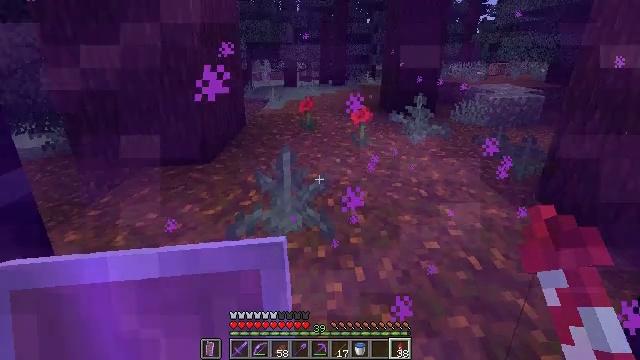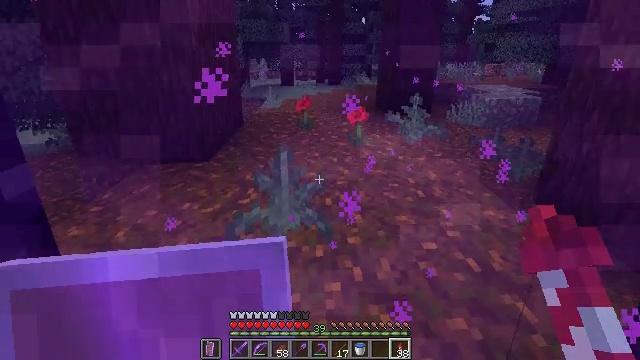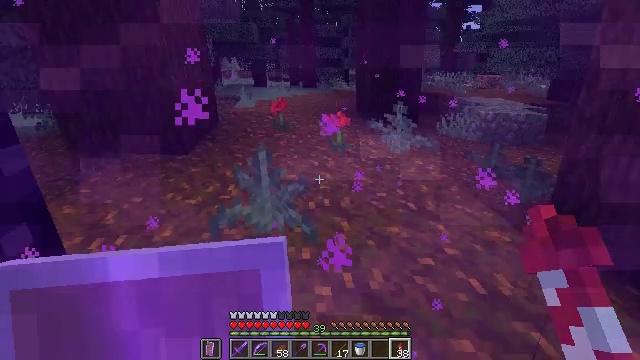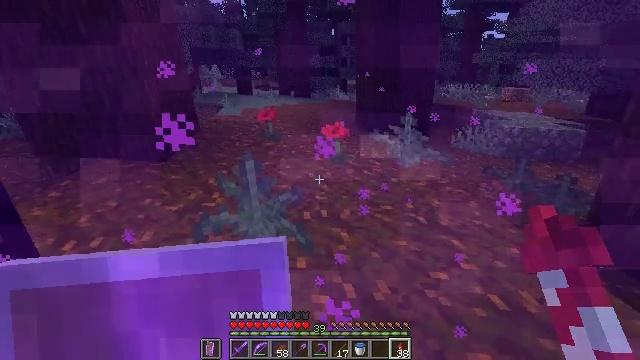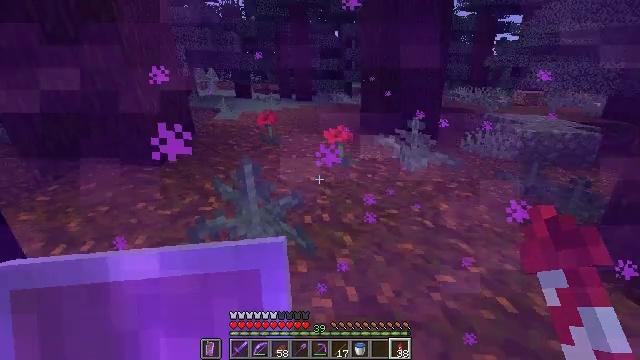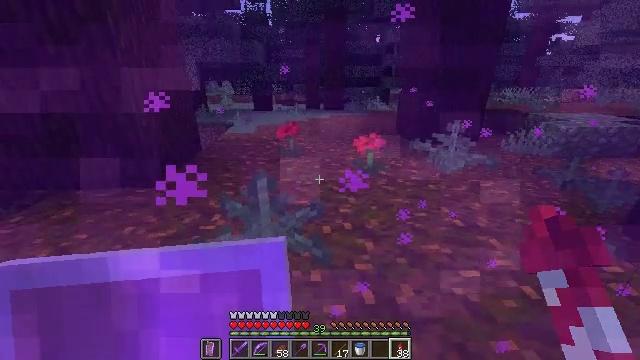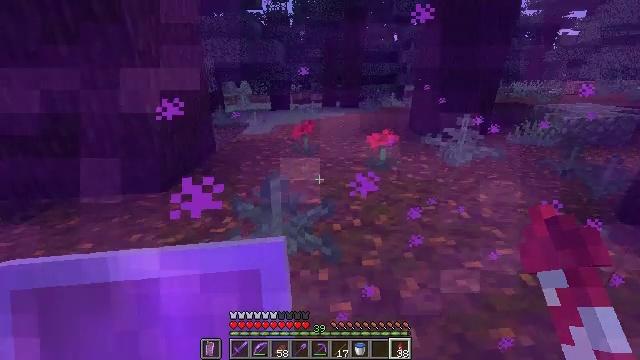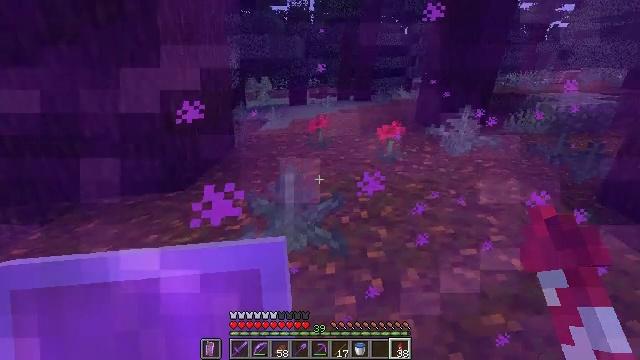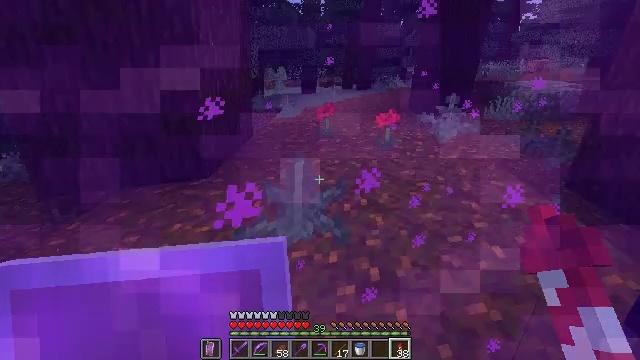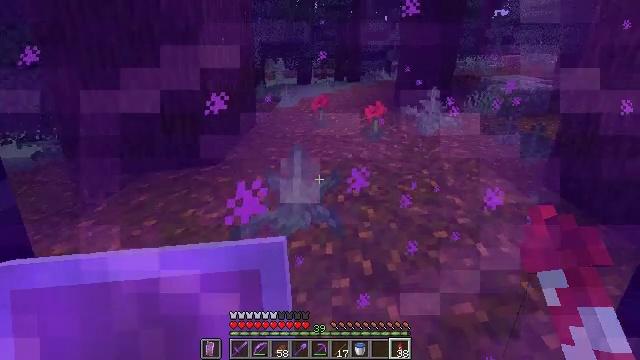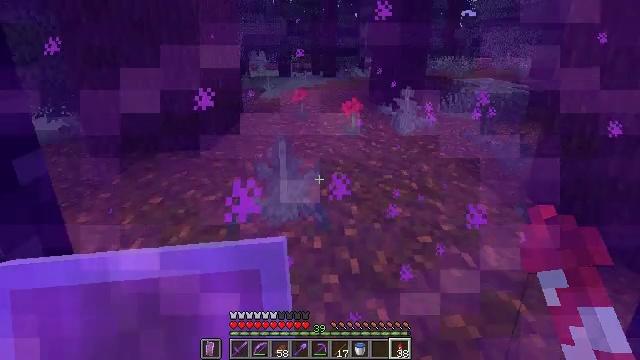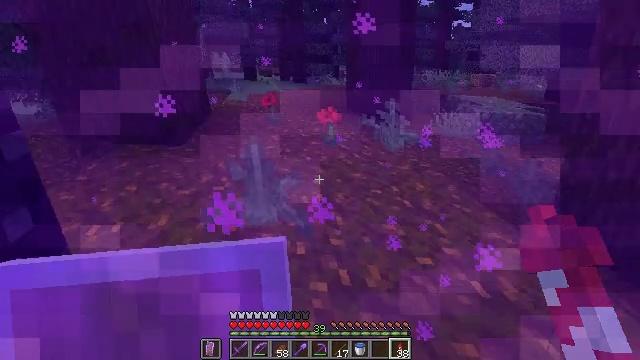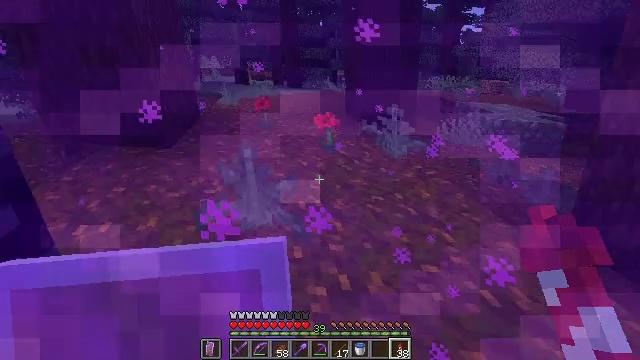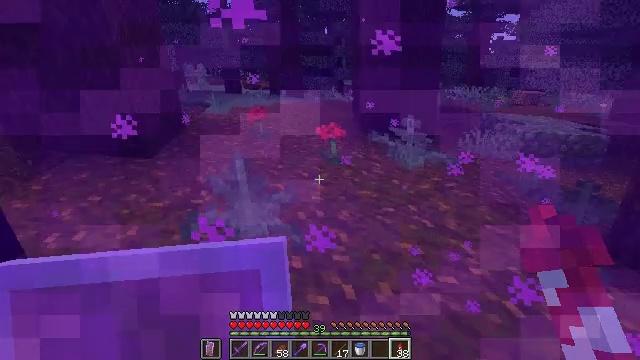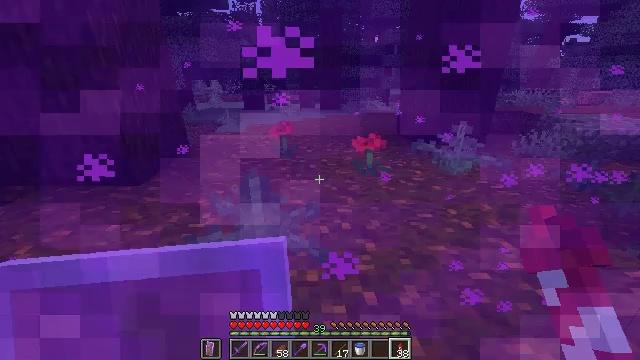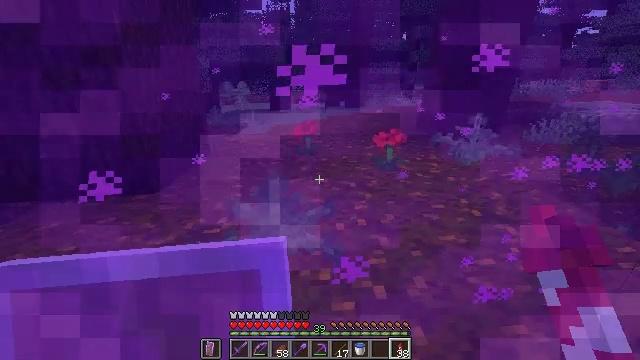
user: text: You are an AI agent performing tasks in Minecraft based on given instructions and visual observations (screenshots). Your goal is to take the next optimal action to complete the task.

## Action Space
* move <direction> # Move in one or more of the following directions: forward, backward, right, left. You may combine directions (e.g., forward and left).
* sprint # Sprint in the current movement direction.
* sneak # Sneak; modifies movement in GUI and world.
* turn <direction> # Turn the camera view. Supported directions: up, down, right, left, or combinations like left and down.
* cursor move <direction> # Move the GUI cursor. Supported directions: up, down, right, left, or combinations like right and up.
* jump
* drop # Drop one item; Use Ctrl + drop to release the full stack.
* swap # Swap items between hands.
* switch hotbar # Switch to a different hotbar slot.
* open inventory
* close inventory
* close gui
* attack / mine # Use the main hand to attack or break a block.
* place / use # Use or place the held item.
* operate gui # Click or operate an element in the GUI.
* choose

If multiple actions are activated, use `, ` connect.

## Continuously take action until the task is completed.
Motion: motion action
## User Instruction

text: craft item cyan carpet
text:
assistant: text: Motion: no_op
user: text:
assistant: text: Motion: no_op
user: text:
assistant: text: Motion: no_op
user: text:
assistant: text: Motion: no_op
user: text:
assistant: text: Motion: no_op
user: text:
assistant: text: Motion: no_op
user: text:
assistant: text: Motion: no_op
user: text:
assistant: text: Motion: no_op
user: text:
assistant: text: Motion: no_op
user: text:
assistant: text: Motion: no_op
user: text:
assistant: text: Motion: no_op
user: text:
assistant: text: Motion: no_op
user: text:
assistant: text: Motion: no_op
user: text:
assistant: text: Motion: no_op
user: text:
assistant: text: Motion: no_op
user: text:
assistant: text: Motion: no_op
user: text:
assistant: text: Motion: no_op
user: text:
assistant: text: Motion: no_op
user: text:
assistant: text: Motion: no_op
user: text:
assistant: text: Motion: no_op
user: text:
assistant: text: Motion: no_op
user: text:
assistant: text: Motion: no_op
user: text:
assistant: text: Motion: no_op
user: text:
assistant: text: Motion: no_op
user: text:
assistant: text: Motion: no_op
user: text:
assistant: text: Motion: no_op
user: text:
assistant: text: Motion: no_op
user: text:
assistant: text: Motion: no_op
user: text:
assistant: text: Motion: no_op
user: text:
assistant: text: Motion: no_op